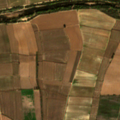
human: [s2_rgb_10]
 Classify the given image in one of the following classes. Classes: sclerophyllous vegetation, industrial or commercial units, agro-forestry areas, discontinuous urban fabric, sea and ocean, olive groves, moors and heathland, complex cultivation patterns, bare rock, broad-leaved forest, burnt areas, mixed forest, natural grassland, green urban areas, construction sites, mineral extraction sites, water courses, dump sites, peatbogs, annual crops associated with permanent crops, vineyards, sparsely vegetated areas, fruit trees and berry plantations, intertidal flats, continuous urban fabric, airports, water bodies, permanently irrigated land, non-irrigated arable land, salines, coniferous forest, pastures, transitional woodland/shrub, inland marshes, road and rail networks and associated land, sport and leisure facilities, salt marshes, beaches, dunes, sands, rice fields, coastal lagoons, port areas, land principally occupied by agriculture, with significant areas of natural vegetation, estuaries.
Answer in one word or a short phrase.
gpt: permanently irrigated land, rice fields, complex cultivation patterns